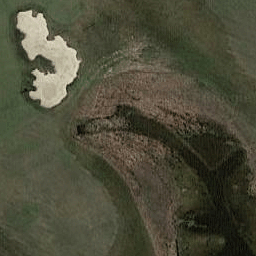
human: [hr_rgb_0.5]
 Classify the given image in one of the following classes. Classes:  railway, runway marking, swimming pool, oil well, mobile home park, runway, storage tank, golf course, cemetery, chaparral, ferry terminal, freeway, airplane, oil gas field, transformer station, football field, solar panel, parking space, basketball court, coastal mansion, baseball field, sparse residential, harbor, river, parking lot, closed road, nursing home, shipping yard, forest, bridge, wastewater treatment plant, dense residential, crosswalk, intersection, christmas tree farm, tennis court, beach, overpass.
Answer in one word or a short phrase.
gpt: golf course